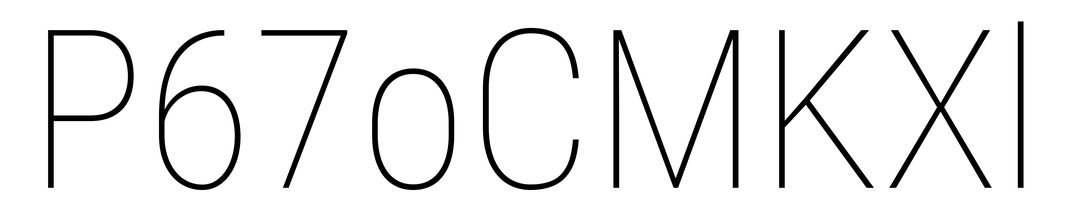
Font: Roboto_Condensed_Thin